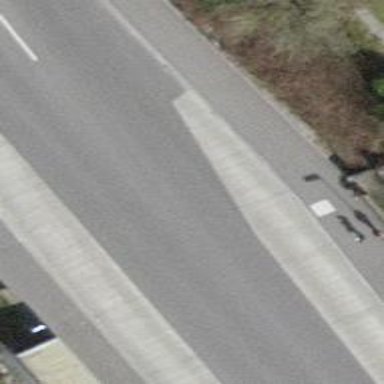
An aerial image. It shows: Bus stop with designated public transport stop position.